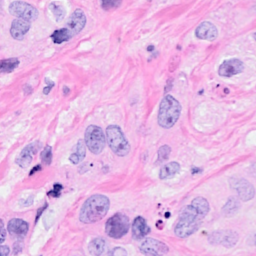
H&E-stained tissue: Breast